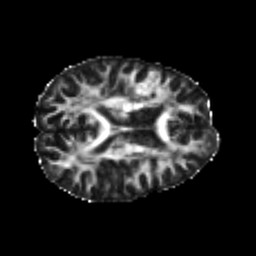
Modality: FA
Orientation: axial
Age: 21
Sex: female
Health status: healthy
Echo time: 0.074 s